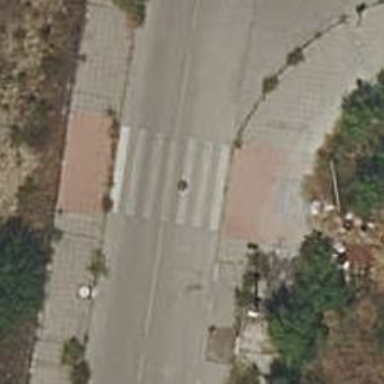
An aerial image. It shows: Uncontrolled zebra crossing on the road.